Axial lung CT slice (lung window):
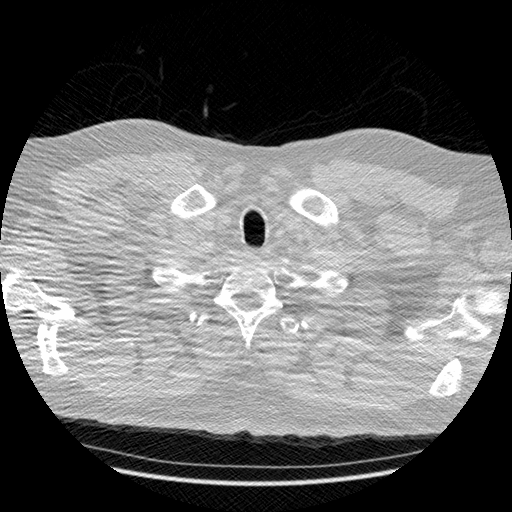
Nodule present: no